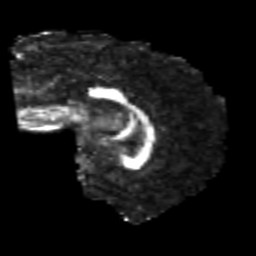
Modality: FA
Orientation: sagittal
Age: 24
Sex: male
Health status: healthy
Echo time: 0.074 s